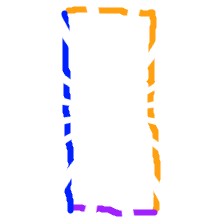
Shape: rectangle